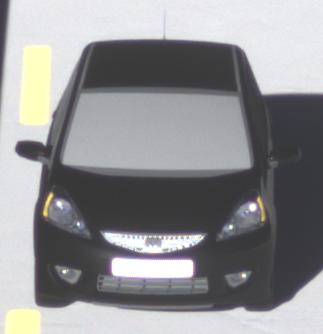
Make: Honda
Model: Jazz 1.2
Detailed model: Jazz (III) (11/08 - 04/11)
Model produced from: 2008/11
Model produced until: 2010/10
Doors: 5
Color: black
Road condition: dry road
Daytime: sunrise or sunset
Contrast: high contrast